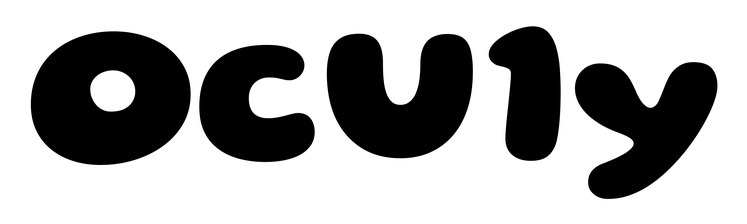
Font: Gluten_ExtraBold